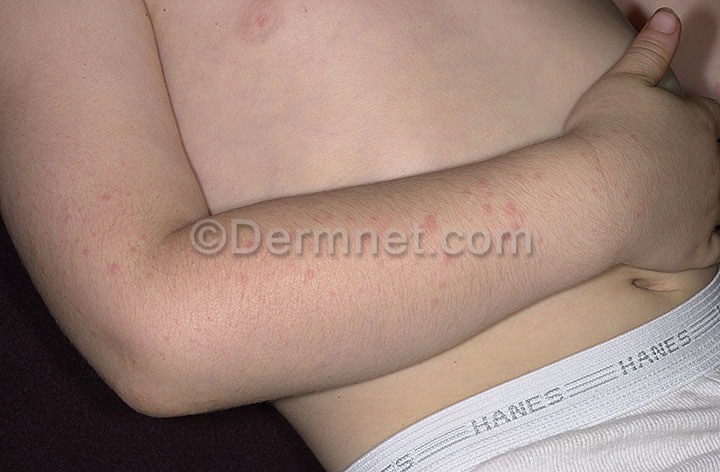
Disease: Exanthems and Drug Eruptions